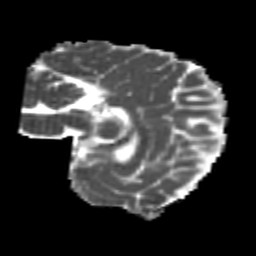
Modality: MD
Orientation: sagittal
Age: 20
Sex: female
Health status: healthy
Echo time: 0.074 s